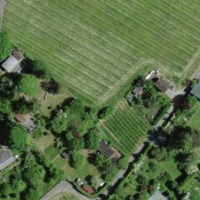
EUNIS habitat code: 40
Species observed at this site:
Falco tinnunculus
Phoenicurus phoenicurus